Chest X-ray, AP view. Patient: 9 years old, sex F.
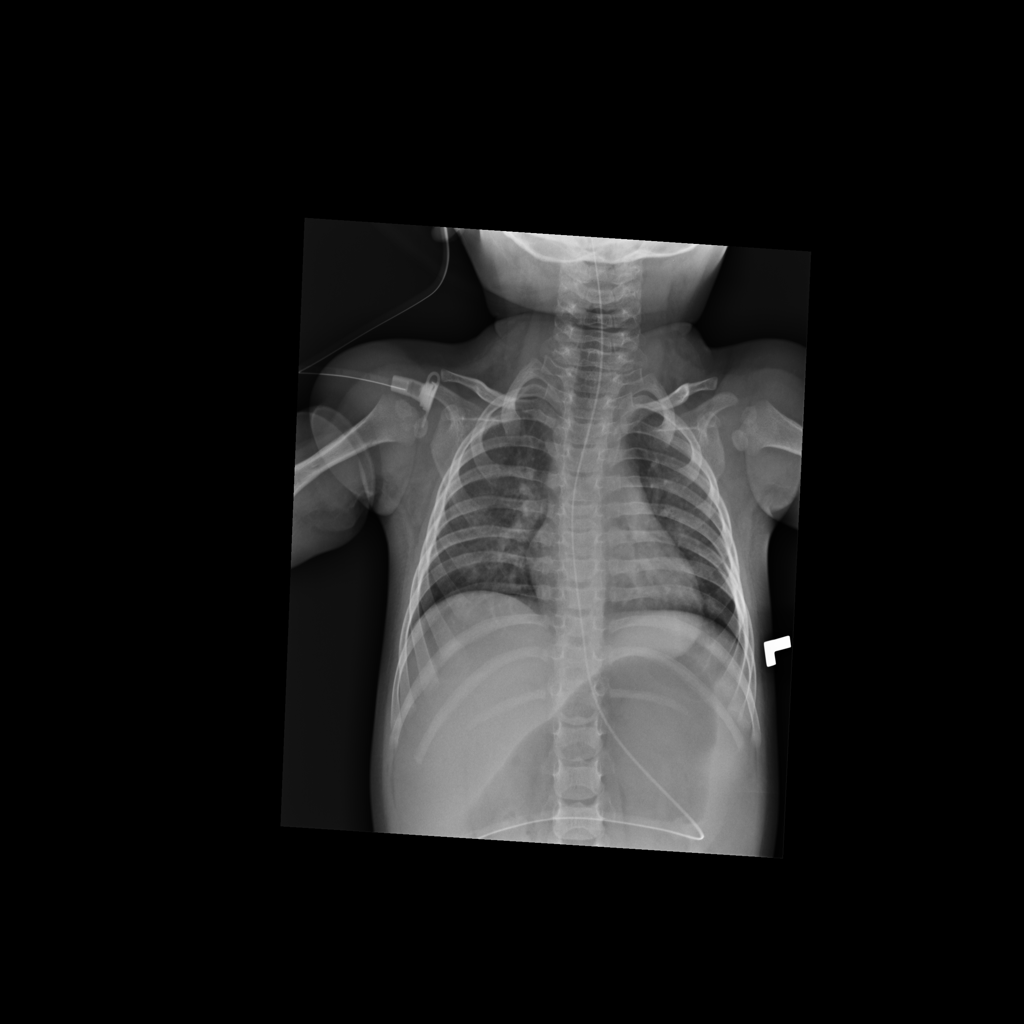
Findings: No Finding